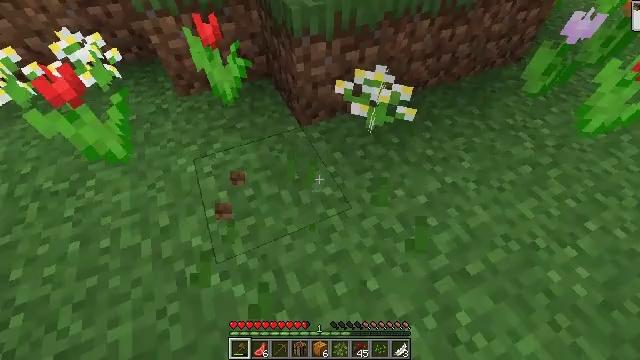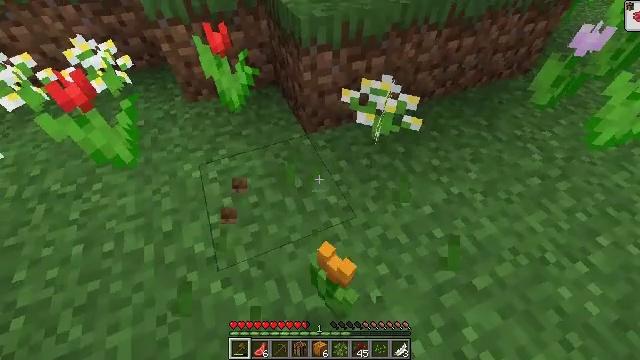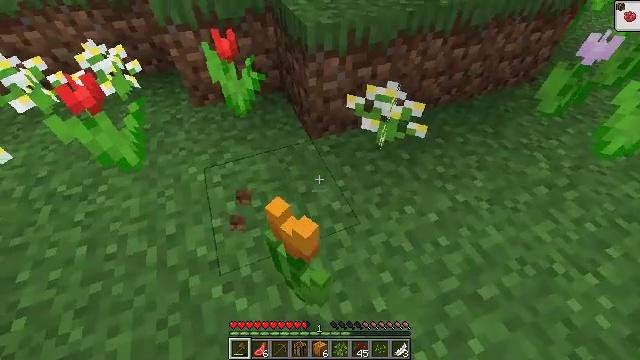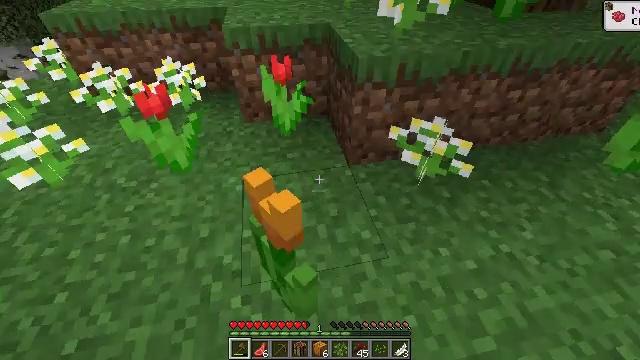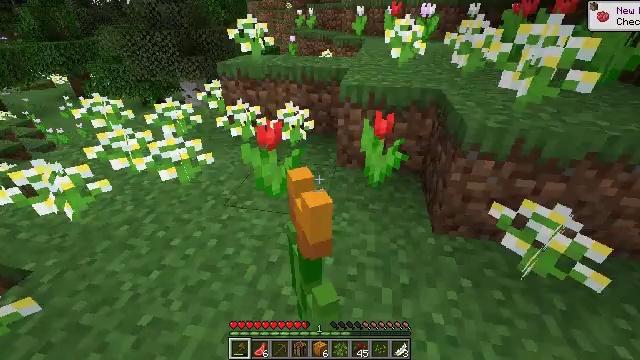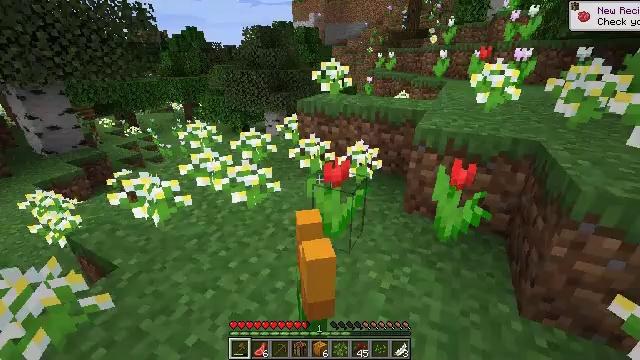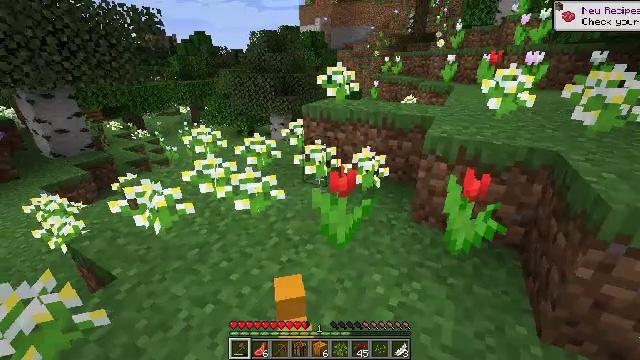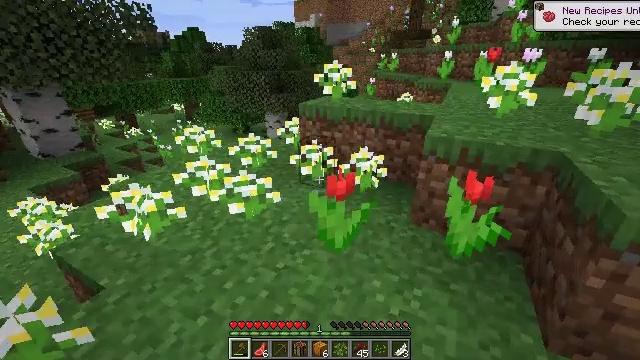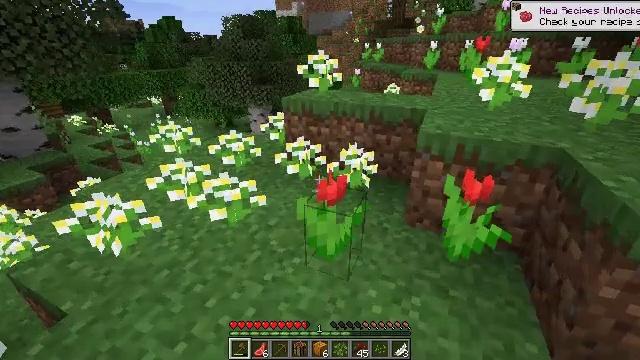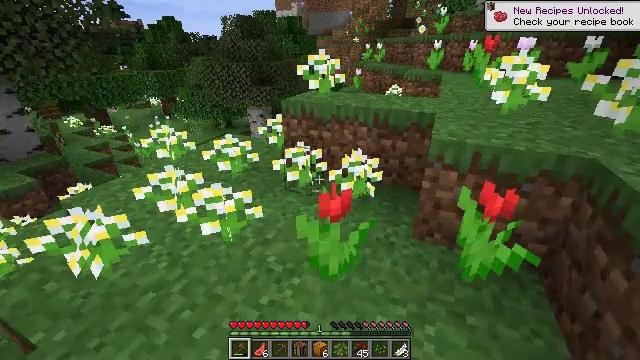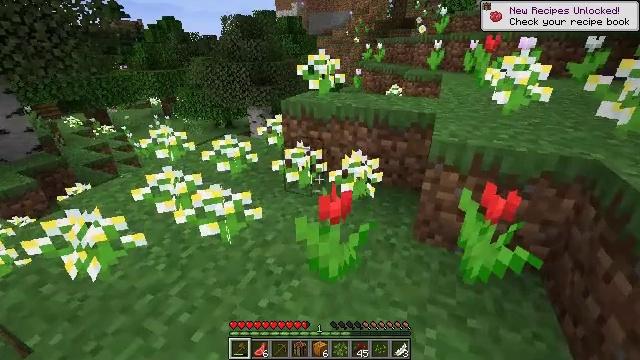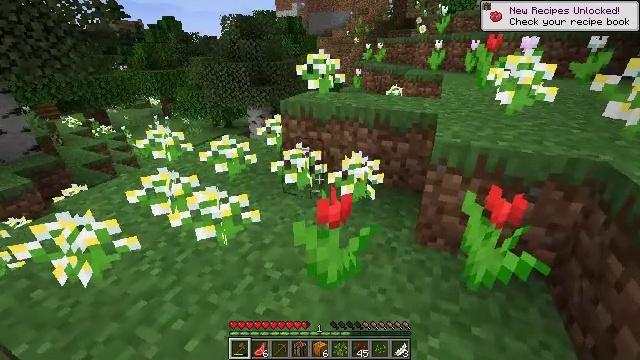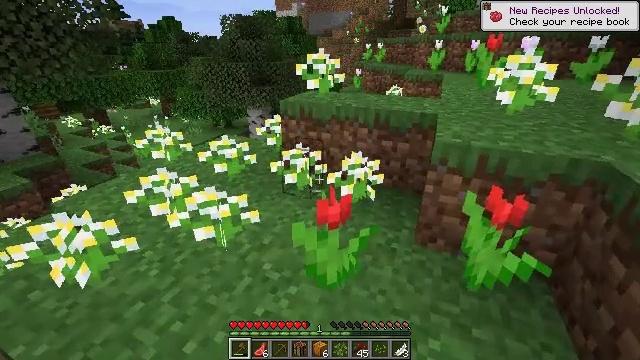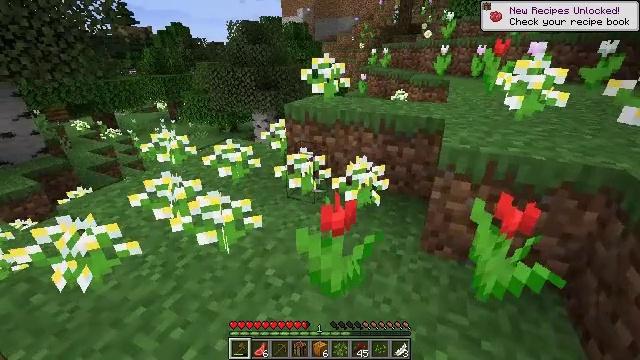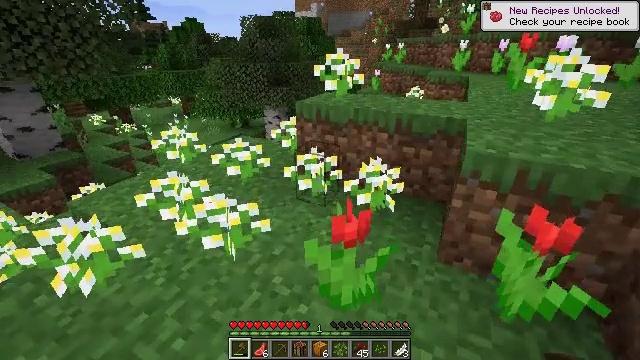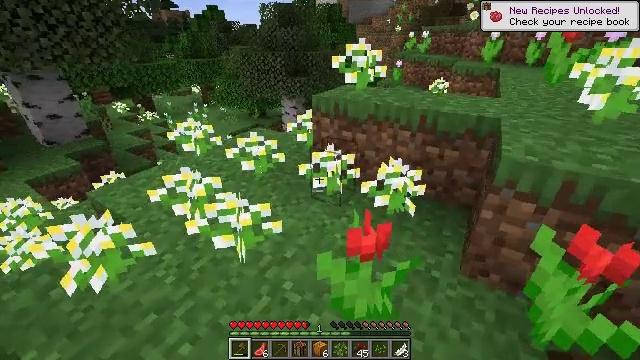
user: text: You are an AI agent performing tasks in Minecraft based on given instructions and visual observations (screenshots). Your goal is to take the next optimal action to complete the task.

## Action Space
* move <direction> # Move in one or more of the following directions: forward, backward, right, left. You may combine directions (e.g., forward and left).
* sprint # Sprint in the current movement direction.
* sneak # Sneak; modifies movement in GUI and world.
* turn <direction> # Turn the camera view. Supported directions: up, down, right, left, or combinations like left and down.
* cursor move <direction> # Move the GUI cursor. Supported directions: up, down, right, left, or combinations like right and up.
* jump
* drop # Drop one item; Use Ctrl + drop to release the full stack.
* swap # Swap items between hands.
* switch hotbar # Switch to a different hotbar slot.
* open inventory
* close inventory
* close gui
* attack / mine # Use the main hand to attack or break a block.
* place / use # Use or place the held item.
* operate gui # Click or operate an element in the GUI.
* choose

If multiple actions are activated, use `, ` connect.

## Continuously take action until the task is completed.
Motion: motion action
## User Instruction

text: Mine the azure bluet flower.
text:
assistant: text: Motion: turn left and up
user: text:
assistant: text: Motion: turn left and up
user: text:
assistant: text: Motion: turn left and up
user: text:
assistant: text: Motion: turn left and up
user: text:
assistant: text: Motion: move forward, turn left and up
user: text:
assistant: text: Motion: move forward, turn left
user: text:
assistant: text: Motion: move forward
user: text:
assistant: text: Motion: move forward, turn right and down
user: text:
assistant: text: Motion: no_op
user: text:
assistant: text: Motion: no_op
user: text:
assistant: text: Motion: no_op
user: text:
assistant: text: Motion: no_op
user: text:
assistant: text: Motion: move forward, turn left
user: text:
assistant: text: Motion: move forward, turn left
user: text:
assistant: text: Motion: move forward, turn left and down
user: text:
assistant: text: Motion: move forward, turn left
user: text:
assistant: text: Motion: move forward
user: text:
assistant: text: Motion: move forward
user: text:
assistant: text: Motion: turn right and down
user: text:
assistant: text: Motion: turn right and down
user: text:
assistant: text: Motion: turn right and down
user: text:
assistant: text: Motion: no_op
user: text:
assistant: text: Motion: turn left
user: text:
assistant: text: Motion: turn left and up
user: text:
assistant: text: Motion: turn left and up
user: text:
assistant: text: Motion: move forward, attack / mine
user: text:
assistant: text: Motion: move forward, attack / mine
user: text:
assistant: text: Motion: move forward, attack / mine
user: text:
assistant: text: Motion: move forward
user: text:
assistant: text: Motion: no_op